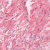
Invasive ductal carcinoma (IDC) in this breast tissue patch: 0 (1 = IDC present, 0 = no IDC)